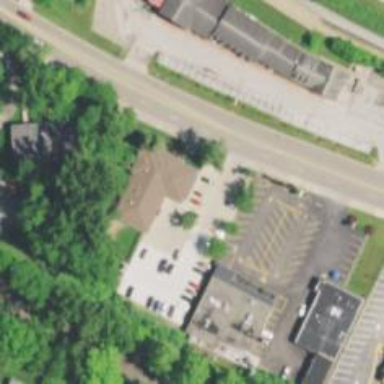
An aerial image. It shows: Veterinary facility.